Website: apple
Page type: payment
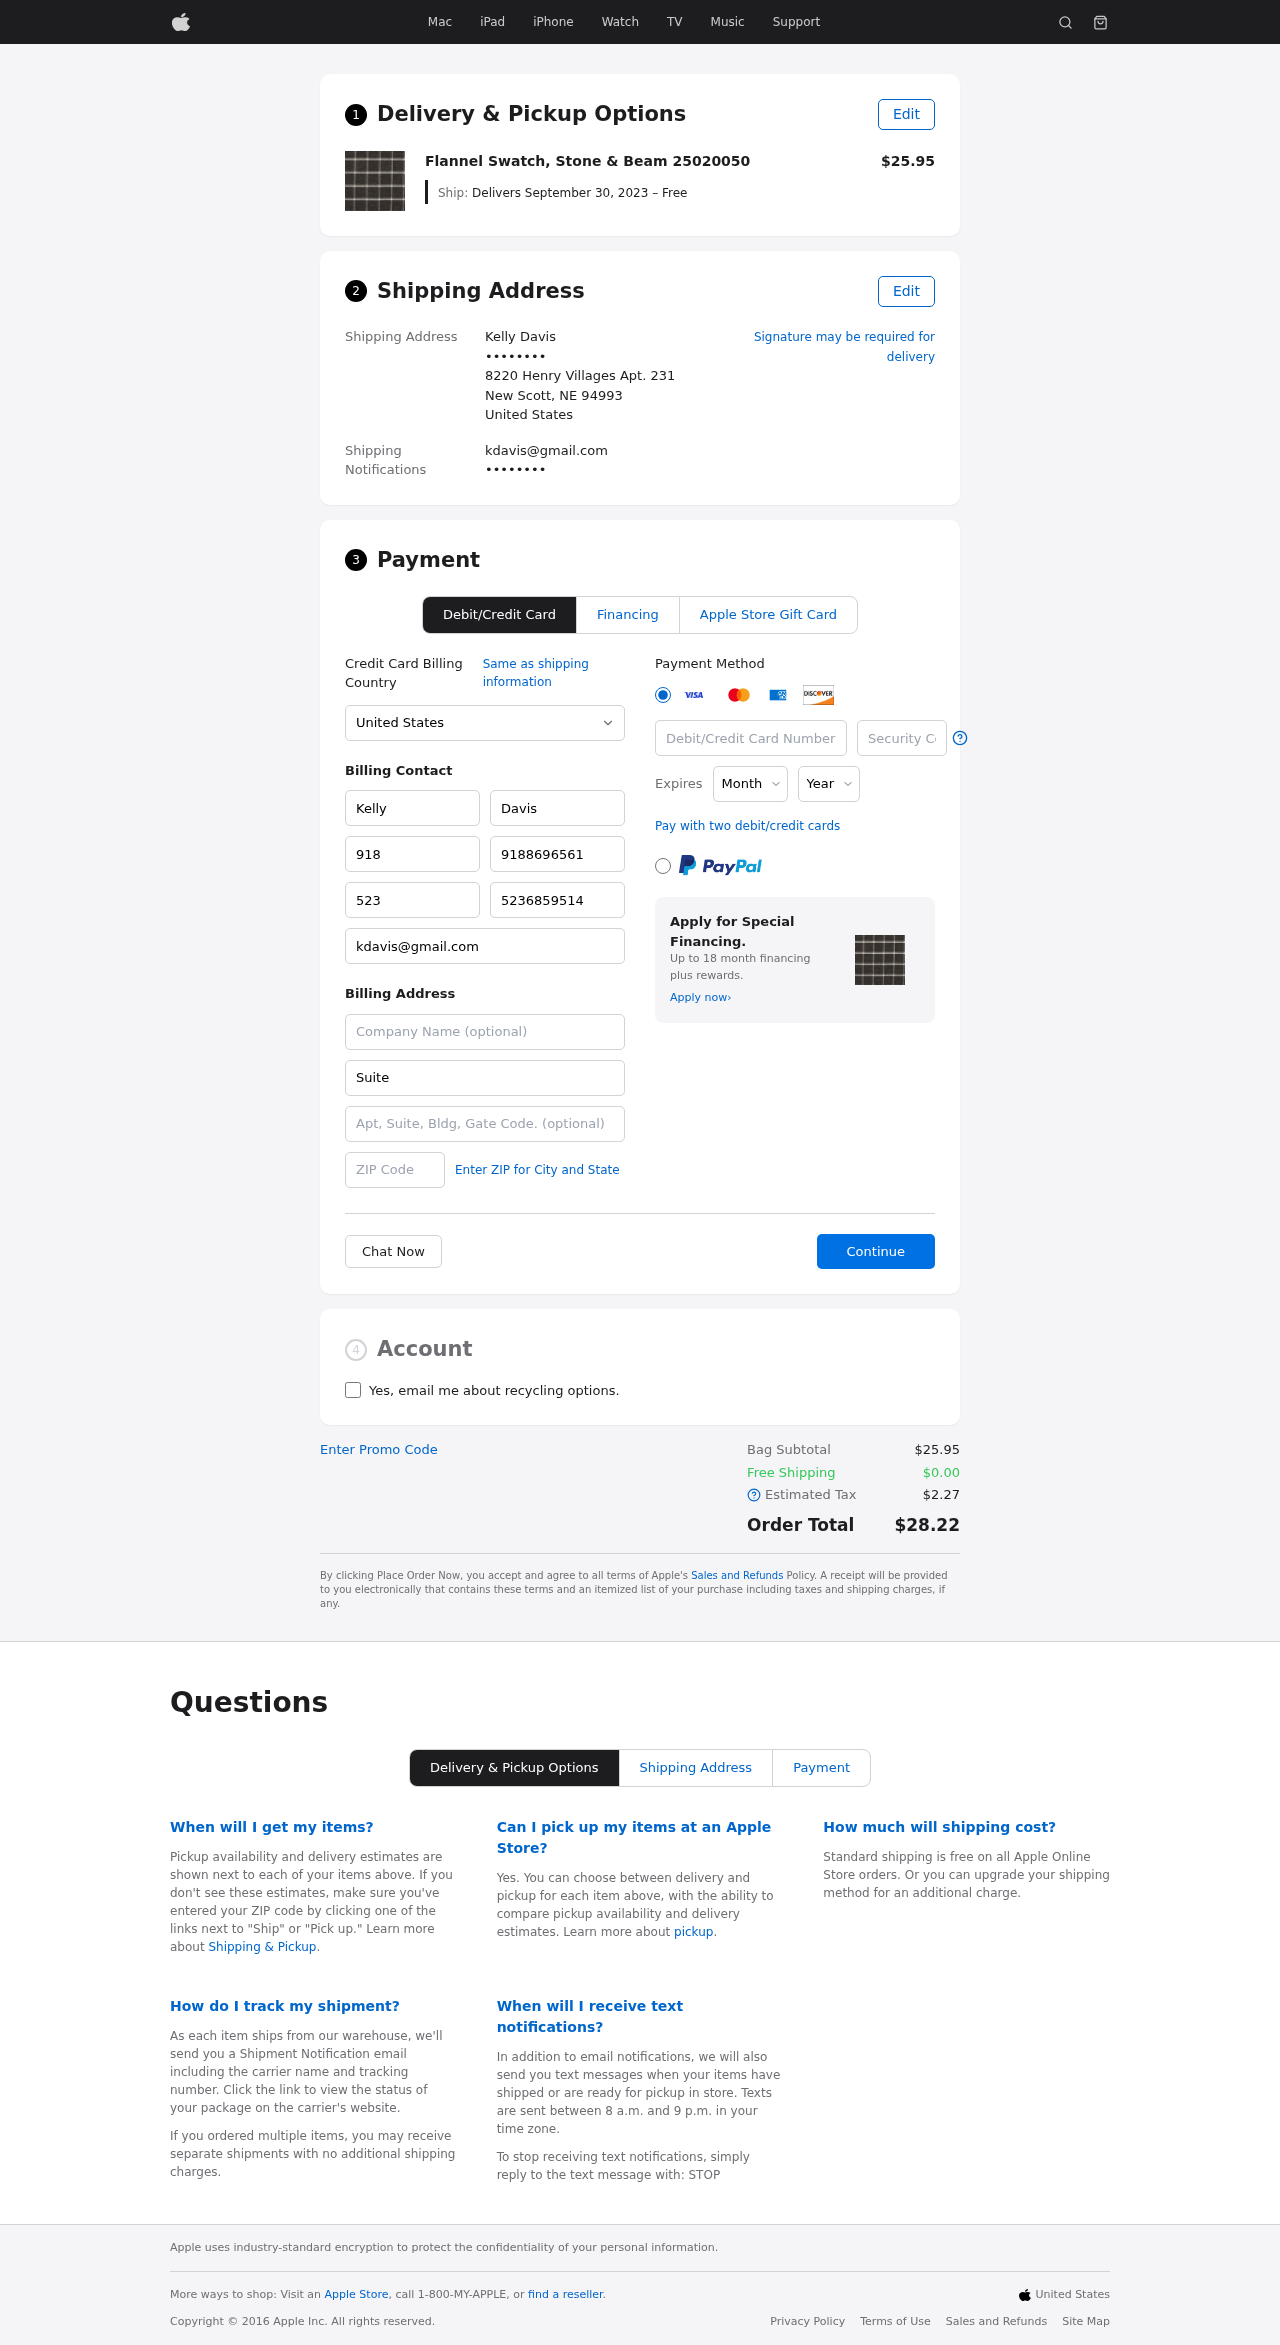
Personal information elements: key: PII_CARD_CVV
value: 491
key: PII_CARD_EXPIRY_MONTH
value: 10
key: PII_CARD_EXPIRY_YEAR
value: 30
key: PII_CARD_NUMBER
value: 6011 9500 1680 9410
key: PII_CITY_STATE_ZIP
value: New Scott, NE 94993
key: PII_COUNTRY
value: United States
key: PII_EMAIL
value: kdavis@gmail.com
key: PII_EMAIL2
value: kdavis@gmail.com
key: PII_FIRSTNAME
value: Kelly
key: PII_FULLNAME
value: Kelly Davis
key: PII_LASTNAME
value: Davis
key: PII_PHONE3
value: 9188696561
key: PII_PHONE_ALT
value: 5236859514
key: PII_PHONE_ALT_AREA
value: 523
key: PII_PHONE_AREA
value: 918
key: PII_POSTCODE2
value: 87128
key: PII_SECURITY_CODE
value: NB29
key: PII_STREET
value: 8220 Henry Villages Apt. 231
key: PII_STREET2
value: Suite 826
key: PII_PHONE
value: ••••••••
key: PII_PHONE2
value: ••••••••
Product elements: key: PRODUCT1_NAME
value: Flannel Swatch, Stone & Beam 25020050
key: PRODUCT1_PRICE
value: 25.95
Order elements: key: ORDER_DELIVERY_DATE
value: Delivers September 30, 2023 – Free
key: ORDER_SUBTOTAL
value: $25.95
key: ORDER_SHIPPING_COST
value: $0.00
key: ORDER_TAX
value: $2.27
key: ORDER_TOTAL
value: $28.22